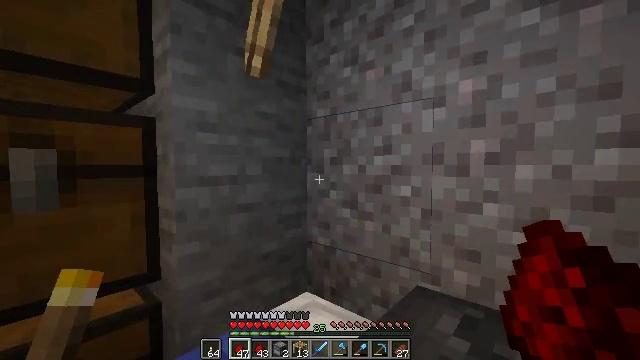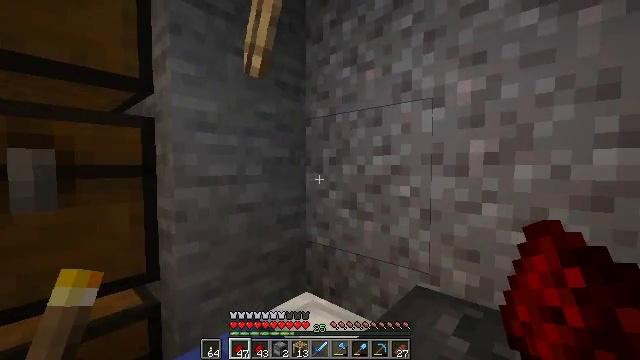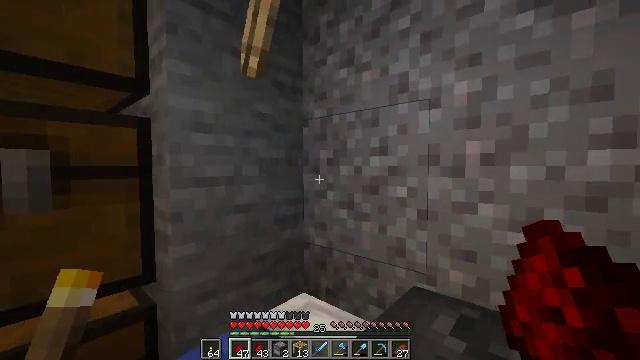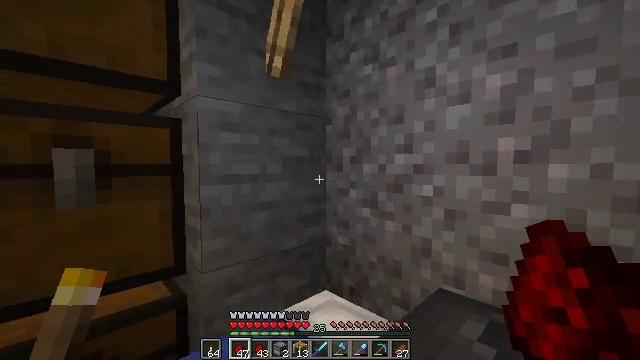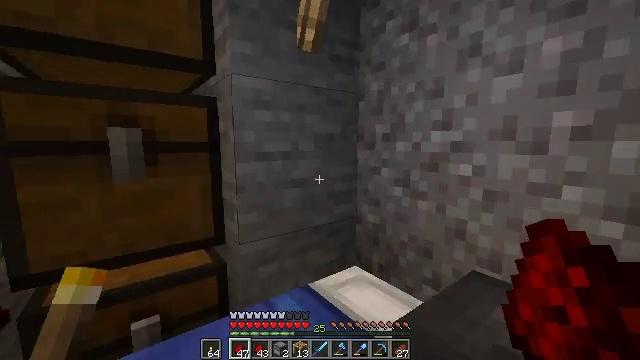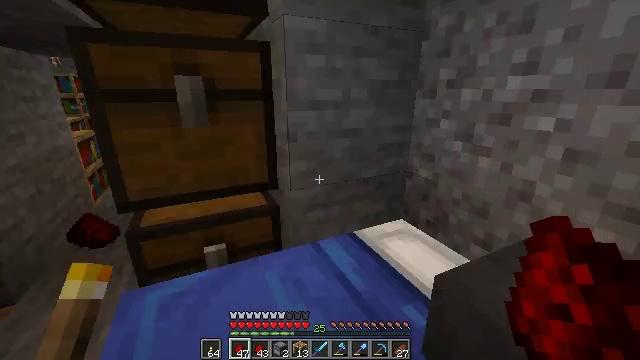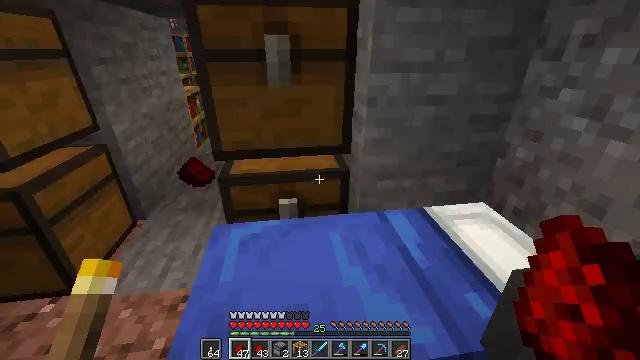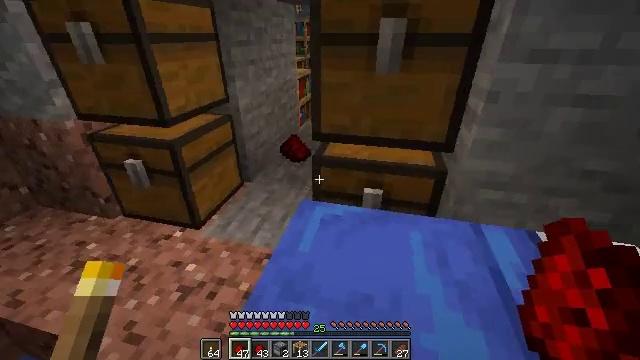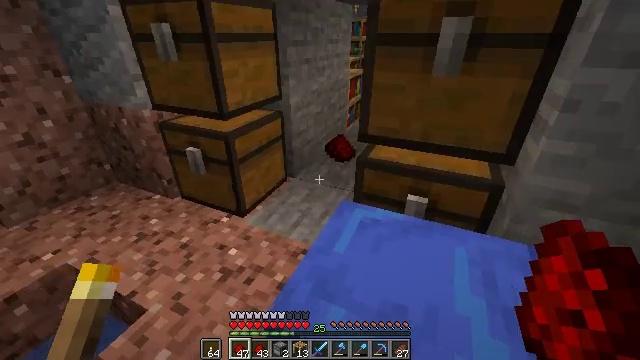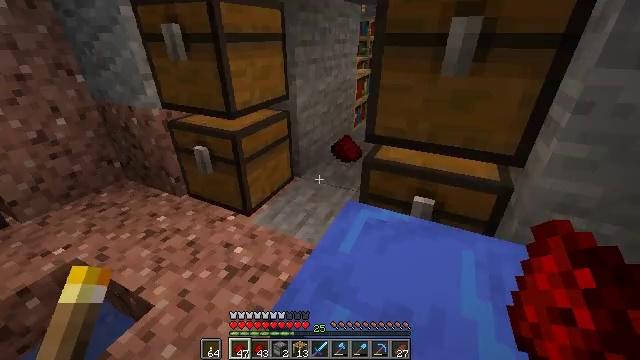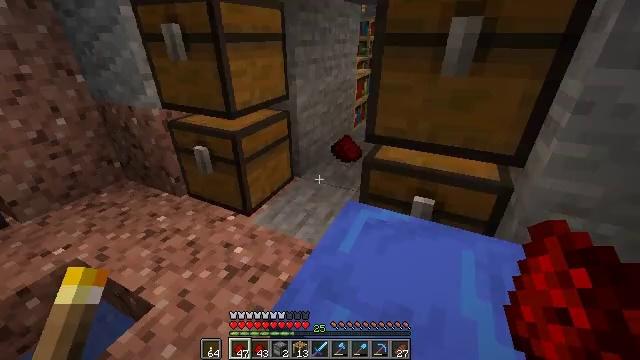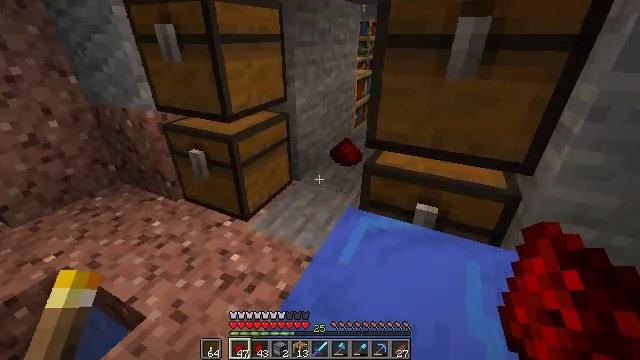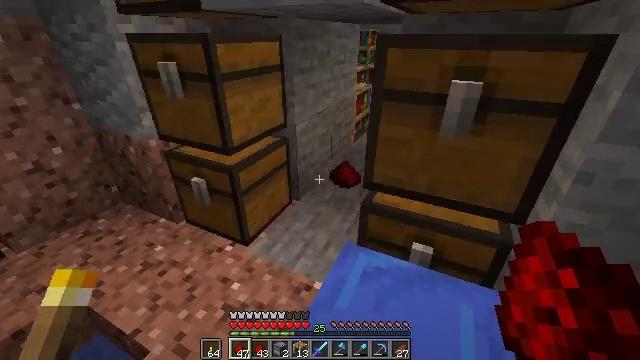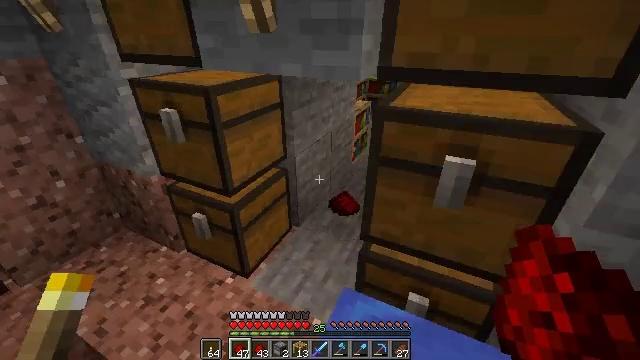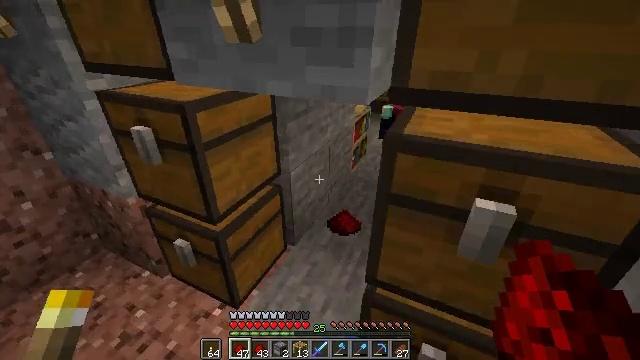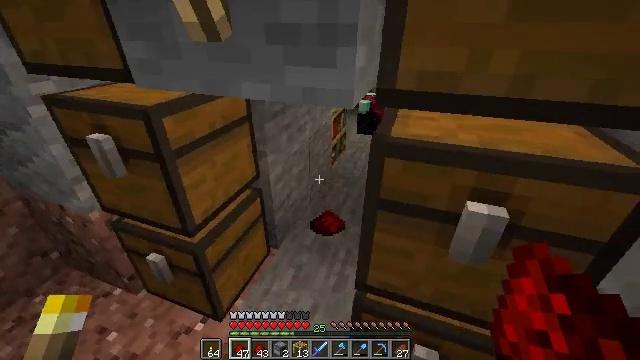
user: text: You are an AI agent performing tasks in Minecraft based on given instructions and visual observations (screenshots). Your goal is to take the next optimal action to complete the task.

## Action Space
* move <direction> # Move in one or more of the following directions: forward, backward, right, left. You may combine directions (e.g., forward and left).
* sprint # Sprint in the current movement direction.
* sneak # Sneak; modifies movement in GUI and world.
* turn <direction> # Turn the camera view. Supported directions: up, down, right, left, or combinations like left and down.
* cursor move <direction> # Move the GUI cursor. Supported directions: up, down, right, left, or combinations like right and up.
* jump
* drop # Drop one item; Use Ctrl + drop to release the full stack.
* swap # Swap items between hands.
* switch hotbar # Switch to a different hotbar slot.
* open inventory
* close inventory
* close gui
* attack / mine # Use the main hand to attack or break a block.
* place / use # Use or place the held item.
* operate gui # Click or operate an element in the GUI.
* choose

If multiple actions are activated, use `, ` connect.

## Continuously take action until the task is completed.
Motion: motion action
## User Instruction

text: Open the crafting table to craft a repeater.
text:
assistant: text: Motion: no_op
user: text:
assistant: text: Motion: no_op
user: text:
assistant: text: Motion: turn left
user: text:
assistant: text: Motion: turn left and down
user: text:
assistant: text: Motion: turn left and down
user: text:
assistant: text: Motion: turn left and down
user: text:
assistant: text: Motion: turn left and down
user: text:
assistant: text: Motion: turn left
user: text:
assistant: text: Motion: turn left
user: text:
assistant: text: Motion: no_op
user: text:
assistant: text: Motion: move forward
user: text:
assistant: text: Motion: move forward
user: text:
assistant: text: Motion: move forward
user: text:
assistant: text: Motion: move forward
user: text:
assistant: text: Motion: move forward and move left, turn right and down
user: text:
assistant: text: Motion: move forward and move left, turn right
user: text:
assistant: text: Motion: move forward and move left
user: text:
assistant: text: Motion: move forward and move left, turn right
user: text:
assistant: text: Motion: move forward and move left, turn right and down
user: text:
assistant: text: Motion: move forward and move left, turn right and down
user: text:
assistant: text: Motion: move forward, turn right
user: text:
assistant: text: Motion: move forward
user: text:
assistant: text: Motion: move forward
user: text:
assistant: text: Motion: move forward, turn right
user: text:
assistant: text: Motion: turn right and down
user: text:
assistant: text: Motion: turn right
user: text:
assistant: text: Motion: turn right
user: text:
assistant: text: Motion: turn right
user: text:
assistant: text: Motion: turn right
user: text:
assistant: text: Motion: turn right